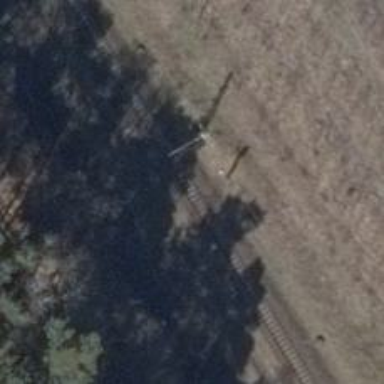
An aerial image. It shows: Light railway signal with light crossing form.